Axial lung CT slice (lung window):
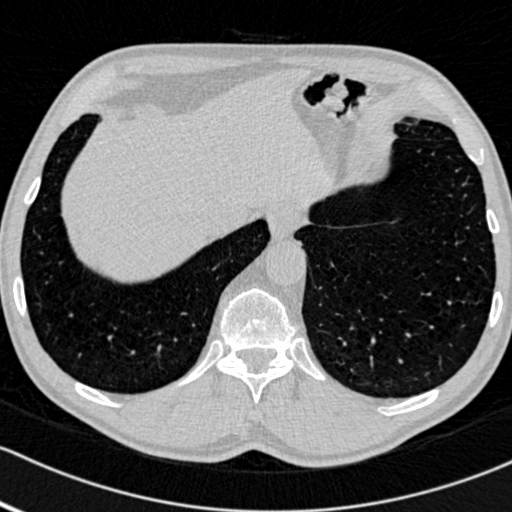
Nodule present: no